Проводящий шар радиусом $R$ имеет сферическую полость радиусом $r$, касающуюся наружной поверхности шара. Заряд шара равен $Q$. В полости, на расстоянии $r_{1}$ от её центра, находится точечный заряд $q_{1}$. Вне шара, на расстоянии $r_{2}$ от его центра, находится точечный заряд $q_{2}$ (см. рисунок).
Найдите потенциал $\varphi_{ш}$ шара.
Найдите потенциал $\varphi_{O}$ в центре $O$ полости. Потенциал бесконечно удалённых точек примите равным нулю.
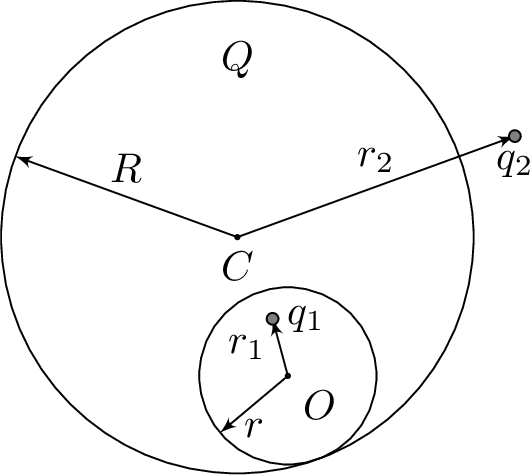
Найдите потенциал $\varphi_{ш}$ шара.
Решение: Электрическое поле в материале шара равно нулю, так как он проводящий. Поэтому поток электрического поля через произвольную поверхность, окружающую полость и полностью находящуюся в материале шара, также равен нулю. Согласно теореме Гаусса это означает, что сумма зарядов, окруженных поверхностью (то есть заряда $q_{1}$ и заряда, индуцированного на стенке полости), равна нулю. Таким образом, на стенке полости индуцирован заряд, равный $-q_{1}$. Так как объёмных зарядов в проводнике нет, а суммарный заряд шара $Q$, заряд на поверхности шара равен $Q+q_{1}$. Заряды внутри и на стенке полости распределены так, что не создают поля снаружи от полости. Значит, полость вместе с зарядом $q_{1}$ и индуцированными зарядами на её стенке можно мысленно удалить, при этом потенциалы точек вне полости (в том числе и потенциал шара) не изменятся. Поскольку потенциалы всех точек проводника одинаковы, потенциал шара равен потенциалу его центра. Он создаётся только зарядом на поверхности $Q+q_{1}$ и зарядом $q_{2}$. Разбивая поверхность шара на малые участки с зарядами $\Delta Q_{i}$, получим, что поверхностный заряд создаёт в центре потенциал $$ \varphi_{1}=\sum_{i} \frac{k \Delta Q_{i}}{R}=\frac{k}{R} \sum_{i} \Delta Q_{i}=\frac{k\left(Q+q_{1}\right)}{R}. $$ Таким образом, потенциал шара: $$ \varphi_{ш}=k\left(\frac{Q+q_{1}}{R}+\frac{q_{2}}{r_{2}}\right) . $$
Ответ: $$ \varphi_{ш}=k\left(\frac{Q+q_{1}}{R}+\frac{q_{2}}{r_{2}}\right) . $$

Найдите потенциал $\varphi_{O}$ в центре $O$ полости.
Решение: Рассмотрим разность потенциалов $\varphi_{O}$ в центре полости и $\varphi_{A}$ в некоторой точке $A$ на её стенке. Вклад заряда на стенке полости в $\varphi_{O}$ рассчитывается аналогично $\varphi_{C}$, на зависит от распределения заряда по стенке и равен $k\left(-q_{1}\right) / r$. Получаем, что заряд $q_{1}$ и заряд на стенке полости создают потенциалы $$ \varphi_{O}^{\prime}=\frac{k q_{1}}{r_{1}}-\frac{k q_{1}}{r}, \varphi_{A}^{\prime}=0 $$ в центре полости и в точке $A$ соответственно. Заряд на поверхности шара экранирует поле заряда $q_{2}$, поэтому эти заряды не создают поля внутри шара, а значит, не влияют на разность потенциалов $\varphi_{O}-\varphi_{A}$, где $\varphi_{A}=\varphi_{ш}$. Таким образом $$ \varphi_{O}-\varphi_{A}=\varphi_{O}^{\prime}-\varphi_{A}^{\prime}=\frac{k q_{1}}{r_{1}}-\frac{k q_{1}}{r} $$ Отсюда находим ответ для потенциала $$ \varphi_{O}=k\left(\frac{Q+q_{1}}{R}+\frac{q_{2}}{r_{2}}+q_{1}\left(\frac{1}{r_{1}}-\frac{1}{r}\right)\right) . $$
Ответ: $$ \varphi_{O}=k\left(\frac{Q+q_{1}}{R}+\frac{q_{2}}{r_{2}}+q_{1}\left(\frac{1}{r_{1}}-\frac{1}{r}\right)\right) . $$
Темы:
T, Электричество, Электростатика, Потенциал, Всероссийские